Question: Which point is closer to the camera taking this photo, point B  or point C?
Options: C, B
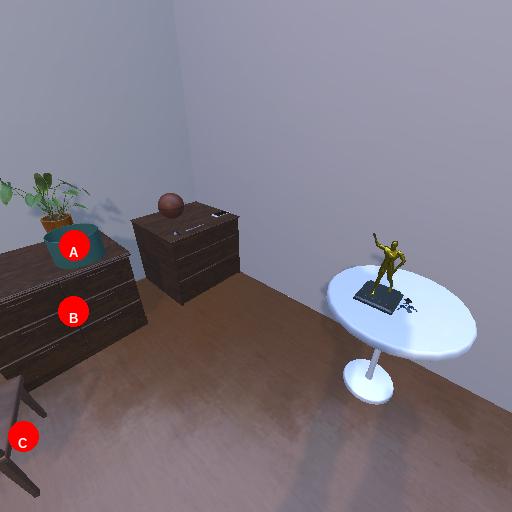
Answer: C